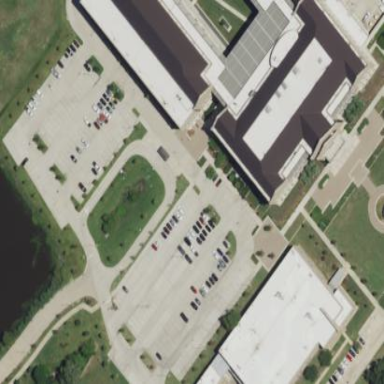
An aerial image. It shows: University building.